Interaction volume radius: 10 \u00c5
Interaction volume height: 25 \u00c5
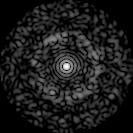
Disorder parameter: 0.843